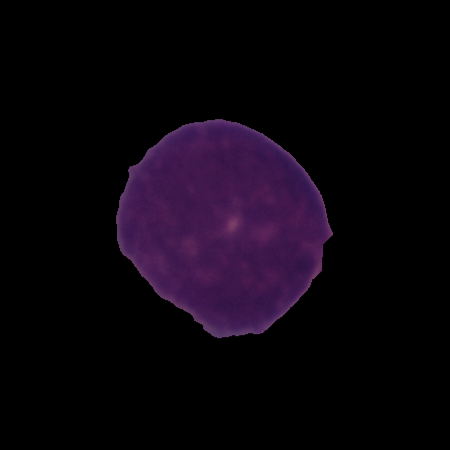
Label: cancer